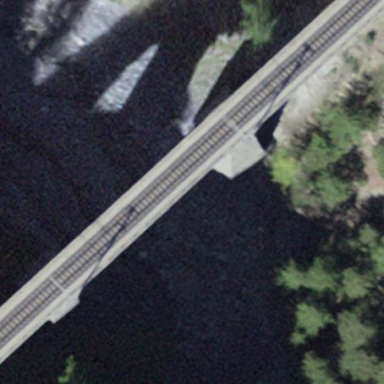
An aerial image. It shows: Man-made bridge.